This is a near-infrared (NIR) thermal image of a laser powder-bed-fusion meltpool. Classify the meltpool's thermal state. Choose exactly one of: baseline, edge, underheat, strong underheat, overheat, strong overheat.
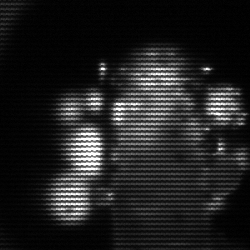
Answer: strong underheat